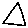
Label: triangle